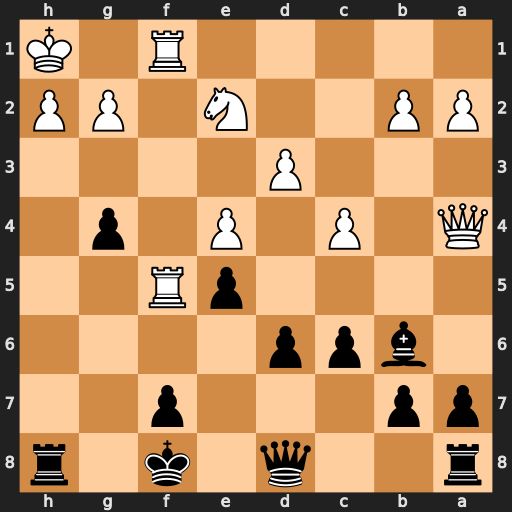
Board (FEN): r2q1k1r/pp3p2/1bpp4/4pR2/Q1P1P1p1/3P4/PP2N1PP/5R1K
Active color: b
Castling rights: -
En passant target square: -
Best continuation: Rxh2+ Kxh2 Qh4#